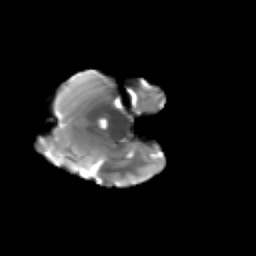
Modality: T2w
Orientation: axial
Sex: male
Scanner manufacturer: siemens
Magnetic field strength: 3 T
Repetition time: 5 s
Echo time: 0.071 s